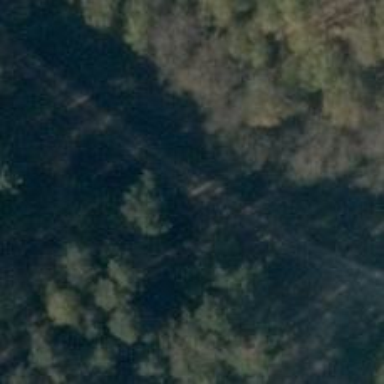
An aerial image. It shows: Gravel track with grade 2 tracktype.